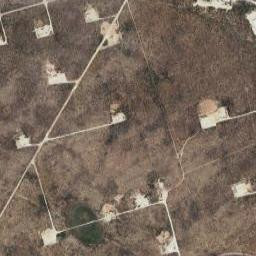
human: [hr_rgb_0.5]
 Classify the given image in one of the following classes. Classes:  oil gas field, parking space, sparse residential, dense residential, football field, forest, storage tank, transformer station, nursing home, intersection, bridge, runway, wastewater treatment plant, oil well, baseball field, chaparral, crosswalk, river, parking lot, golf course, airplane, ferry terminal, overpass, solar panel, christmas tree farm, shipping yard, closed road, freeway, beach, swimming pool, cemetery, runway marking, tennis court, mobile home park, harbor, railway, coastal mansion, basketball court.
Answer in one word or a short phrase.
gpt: oil gas field